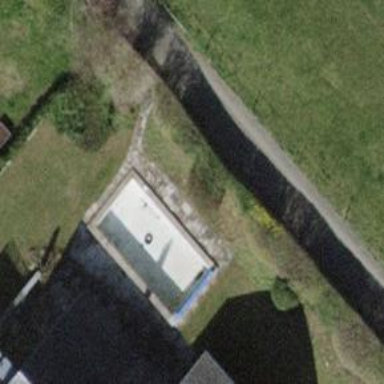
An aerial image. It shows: Swimming pool located in leisure land.